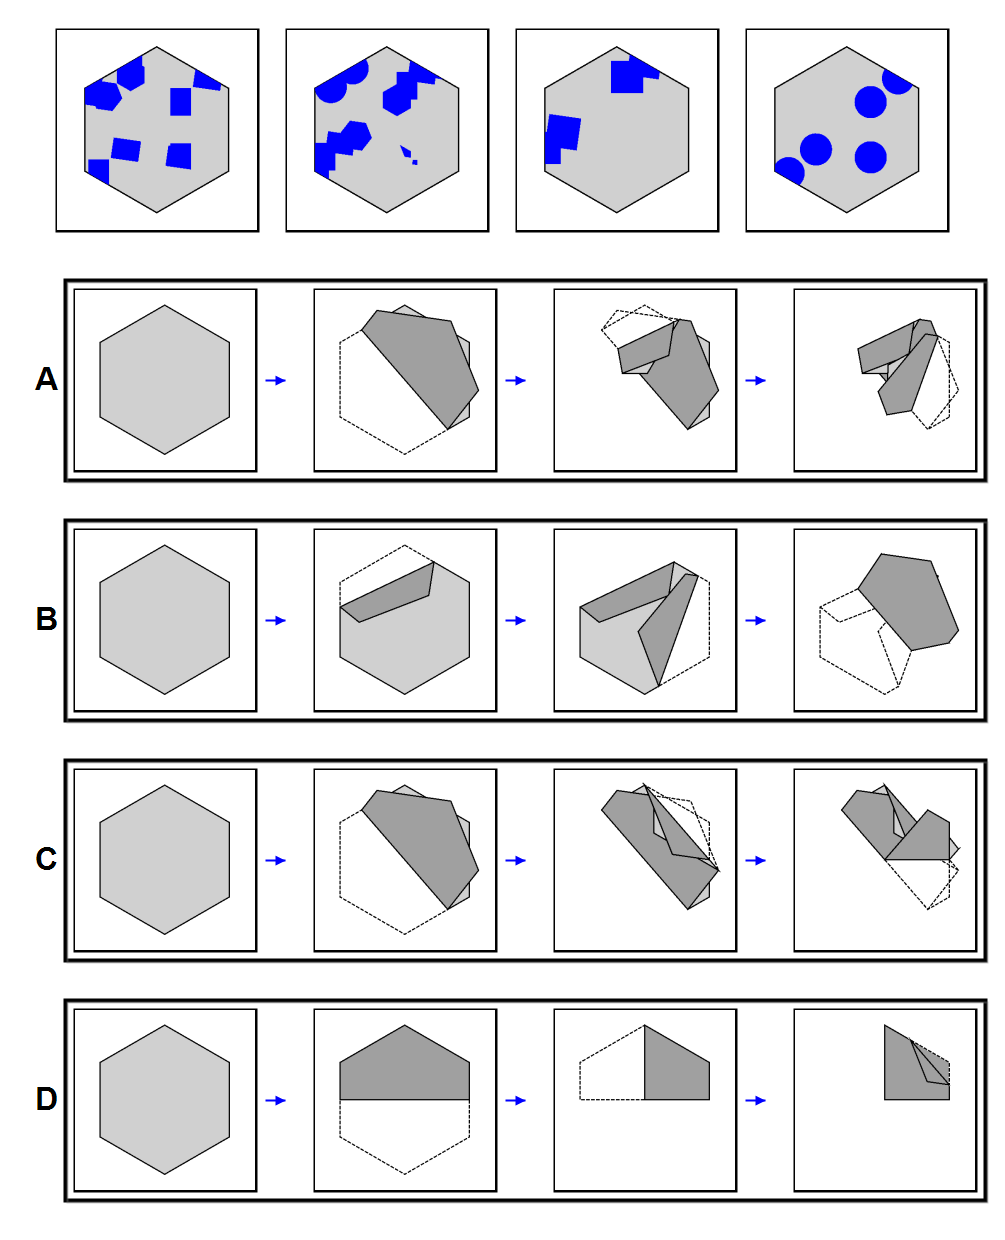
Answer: C